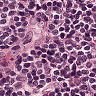
Metastatic tissue present: no